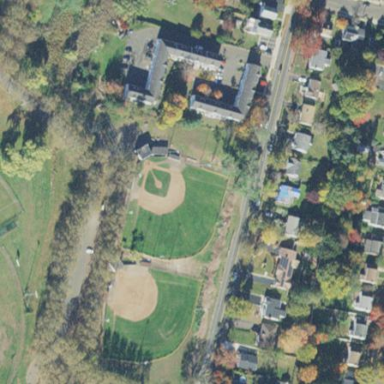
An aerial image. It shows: Baseball pitch for leisure land activities.